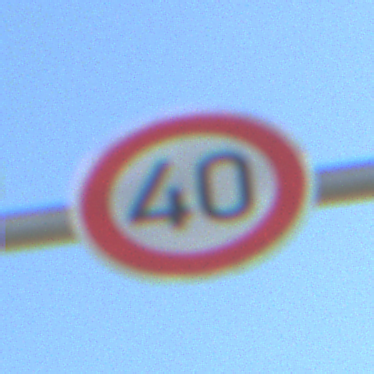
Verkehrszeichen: Geschwindigkeit40
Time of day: MorningAfternoon
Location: Outdoor (Nature)
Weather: Clear
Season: Autumn
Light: Natural